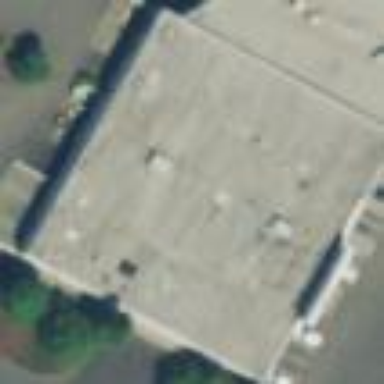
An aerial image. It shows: Building.